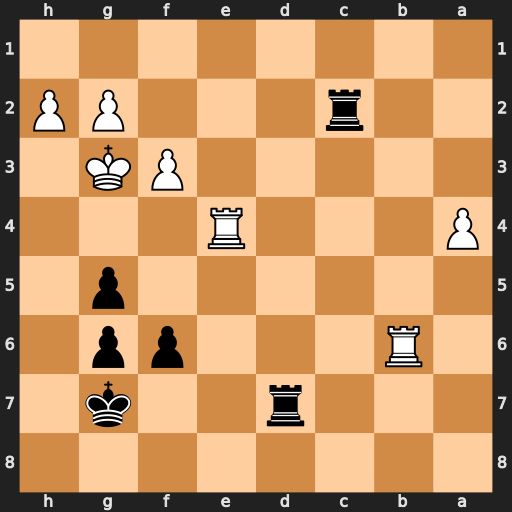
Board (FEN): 8/3r2k1/1R3pp1/6p1/P3R3/5PK1/2r3PP/8
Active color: b
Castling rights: -
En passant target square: -
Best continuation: Rdd2 Rb7+ Kh6